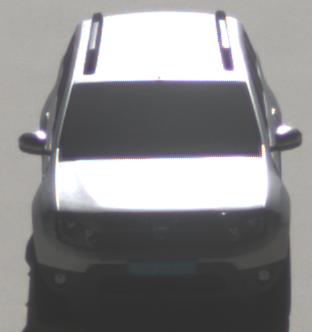
Make: Dacia
Model: Duster dCi 110 FAP
Detailed model: Duster (I)
Model produced from: 2010/06
Model produced until: 2013/11
Doors: 5
Color: white
Road condition: dry road
Daytime: morning or afternoon
Contrast: high contrast